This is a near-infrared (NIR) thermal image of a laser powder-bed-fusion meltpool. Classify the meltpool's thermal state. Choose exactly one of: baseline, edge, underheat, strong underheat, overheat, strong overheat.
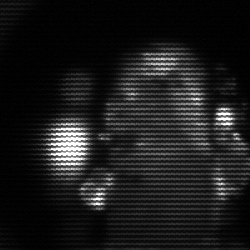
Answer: strong underheat